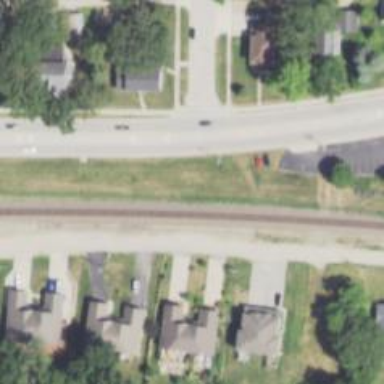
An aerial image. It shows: Railway track.